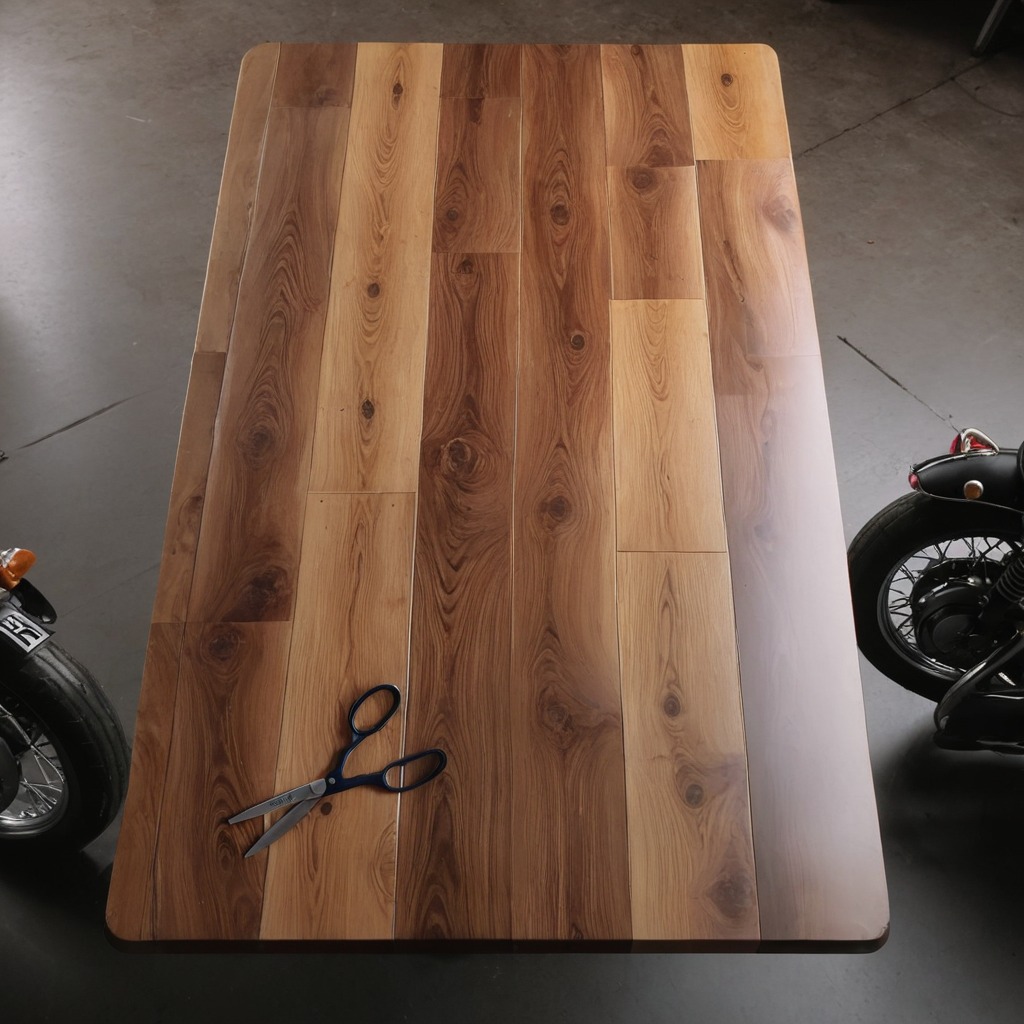
A scissor is lying on the table.